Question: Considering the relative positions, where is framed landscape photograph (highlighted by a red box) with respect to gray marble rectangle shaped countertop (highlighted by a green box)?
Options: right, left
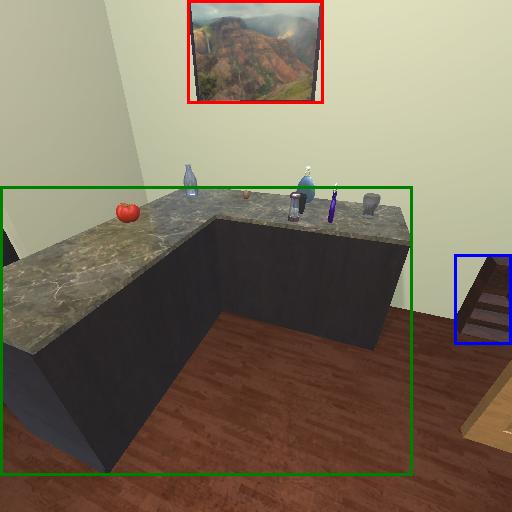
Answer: right